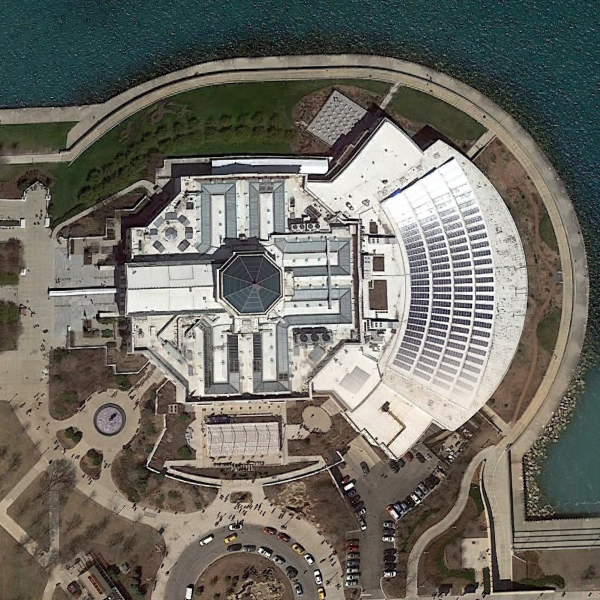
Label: Center